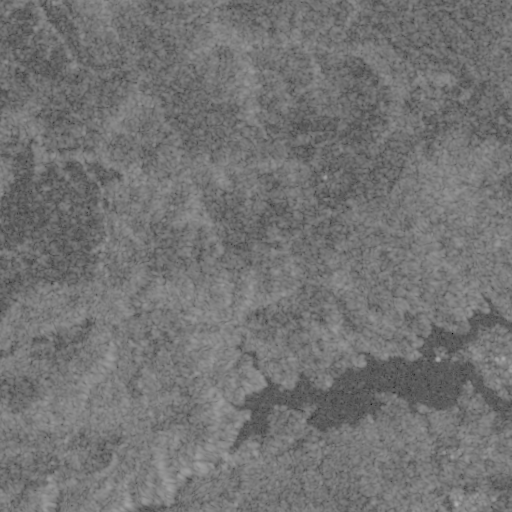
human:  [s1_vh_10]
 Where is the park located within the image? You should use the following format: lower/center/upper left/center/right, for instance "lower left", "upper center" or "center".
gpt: The park is located in the lower right of the image.
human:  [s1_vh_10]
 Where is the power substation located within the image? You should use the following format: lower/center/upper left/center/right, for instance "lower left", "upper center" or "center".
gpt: The power substation is located in the lower center of the image.
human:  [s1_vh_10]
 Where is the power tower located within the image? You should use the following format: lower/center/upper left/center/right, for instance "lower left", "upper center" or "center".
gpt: The power tower is located in the lower center of the image.
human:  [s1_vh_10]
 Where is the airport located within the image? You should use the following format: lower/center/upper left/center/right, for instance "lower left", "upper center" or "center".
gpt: There is no airport in the image.

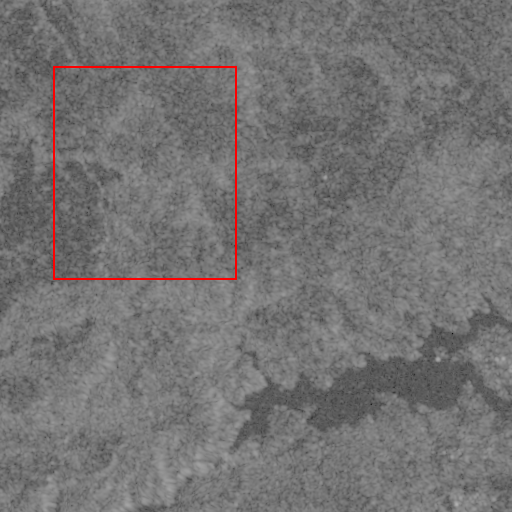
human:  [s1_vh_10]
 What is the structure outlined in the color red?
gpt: There is no red outline.
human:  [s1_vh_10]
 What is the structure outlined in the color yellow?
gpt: There is no structure outlined in yellow.